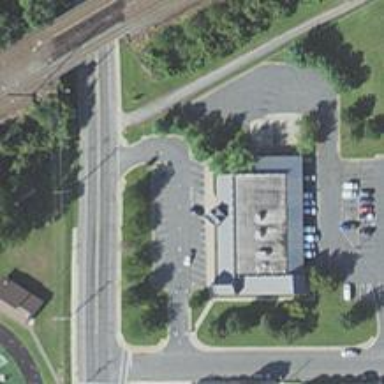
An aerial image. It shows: Asphalt driveway on the left side of the service road with sidewalk.